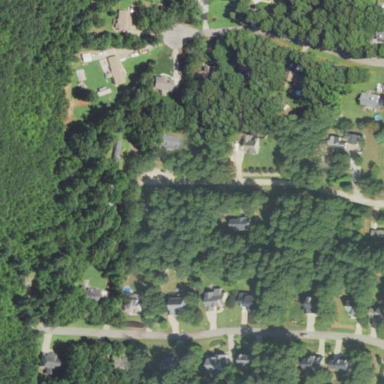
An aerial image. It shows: Residential area within neighborhood.